Question: I am experiencing issues with the 'border-radius' CSS attribute on IE8. On Safari, Chrome, FF and IE9 this attribute works as expected. However, on IE8 it does not.
I have read some posts and comments about implementing the jQuery Corner plugin, which I have had limited success with. I am unsure whether the issue is with attempting to apply it to a '<hr>'.
Is there a way to achieve the rounded corner affect in CSS alone, without having to use the jQuery Corner plugin?

My markup:
'''
<span id="title_divider"><hr /></span>
'''
My CSS:
'''
#title_divider {
position: absolute;
width: 49px;
left: 472px;
top: 64px;
padding-top: 10px;
}
#title_divider hr {
height: 10px;
background-color: #000000;
border: 1px solid black;
border-radius: 7px;
height: 5px;
}
'''
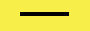
Answer: Use this <URL> it fix issues in all low version which don't support border radius.